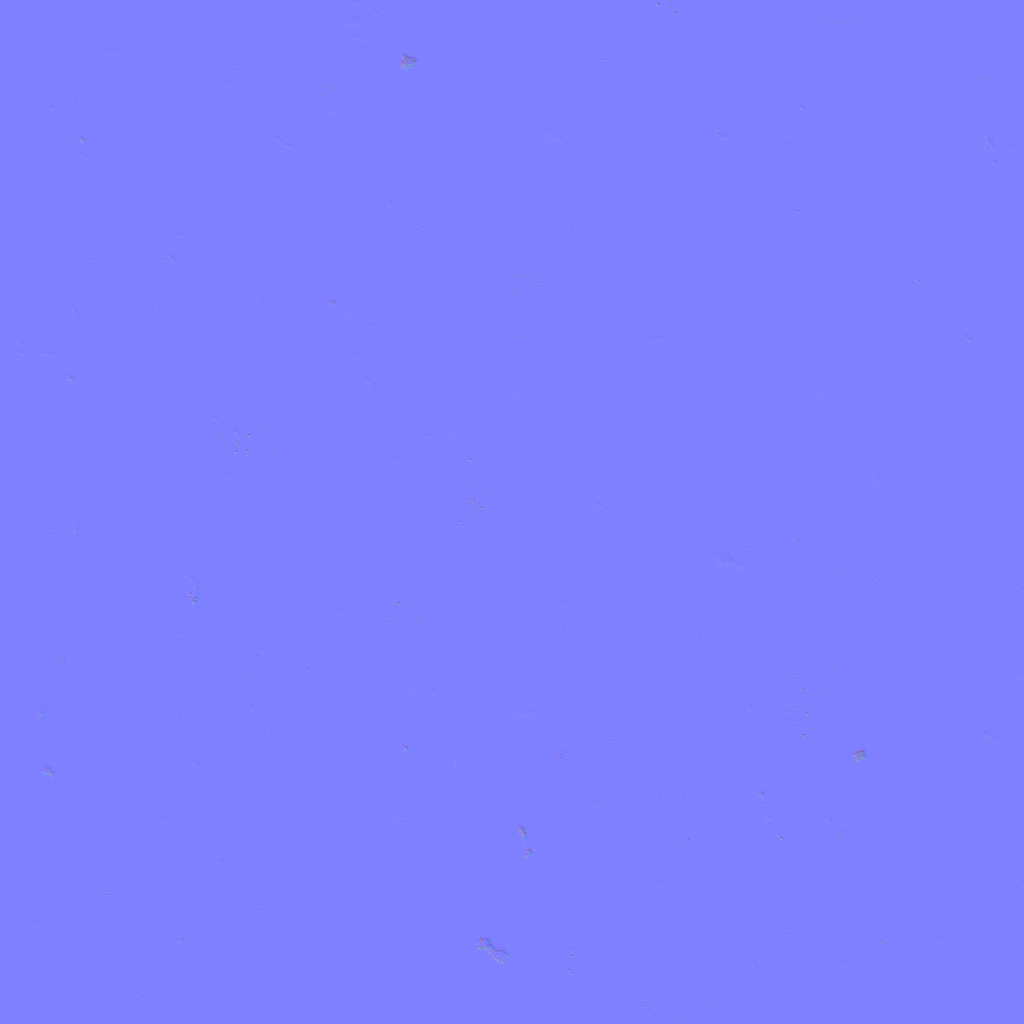
Texture map type: NormalGL